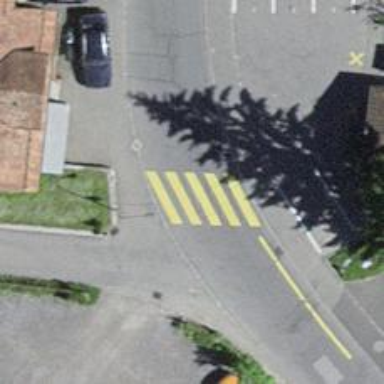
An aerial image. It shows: Zebra crossing on the road.